Question: I am a geographer and a new comer in the field of ontology trying to make sense out of these two. Therefore, I have created a simple ontology, as follows:
'''
Thing
Feature
Lane
Segment(equivalent to Arc)
Geometry
Arc (equivalent to Segment)
Node
Dangling_Node
Intersection_node
'''
you can find the '.owl file' <URL>.
the ontology is consistent without and with instances, but when I run the reasoner, the Dangling_node instances (nodes that are connected to one link or arc) are not correctly assigned to the relevant subclass and only assigned to the Node superclass. The intersection_node (the node which is connected to more than one link) instances are correctly assigned.
I guess according to the open world assumption, the reasoner considers that the node might be 'is_extent_of' another Arc but just not mentioned here.
Do I need, or how could I have, a closure axiom for the instance?
Which part of my ontology implementation is wrong?
'''
Equivalent to:
Node and (is_extent_of max 1 Arc)
Subclass of (Anonymous Ancester):
(is_extent_of only Arc) and (is_extent_of min 1 Arc)
'''
the General Class Axiom for the Dangling_node is as follows:
'''
Node and (is_extent_of max 1 Arc) SubClassOf Dangling_node
'''
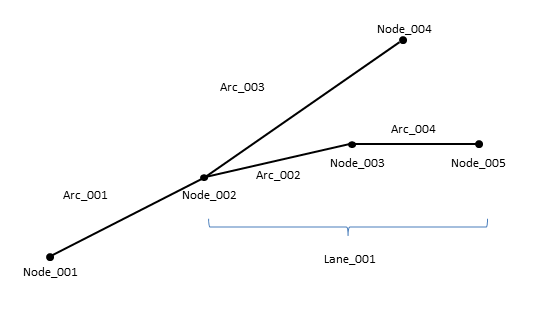
Answer: > the Dangling_node instances (nodes that are connected to one link or
arc) are not correctly assigned
You'd need to assert what's true, and then what's not true. For instance, since Node_005 is connected to just Arc_004, you'd need to say something like this:
(1) connectedTo(Node_005,Arc_004)
and
(2) {Node_005} connectedTo.{Arc_004}
(1) says that the node is actually connected to the arc. (2) says that everything that the node is connected to is an element of the class {Arc_004}, that is, that the things it's connected to is that arc. Then, you'd an axiom that says that something is connected to at most one arc, then it's a dangling node:
(3) (<= connectedTo.1) DanglingNode
(3) is a general class axiom. You can enter those in Protege, but the UI doesn't make it obvious. See <URL> for more about how to create those.
Here's what this looks like in Protege (except that instead of the general class axiom (3), I just made to ):
### Class definition for Dangling

### Axioms about the Node

### Result of Reasoner (Node is Dangling)